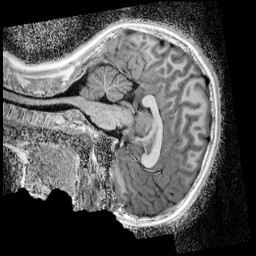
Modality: UNIT1_denoised
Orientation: sagittal
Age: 12
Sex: female
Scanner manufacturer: siemens
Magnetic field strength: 3 T
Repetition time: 4 s
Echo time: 0.00299 s